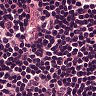
Metastatic tissue present: no